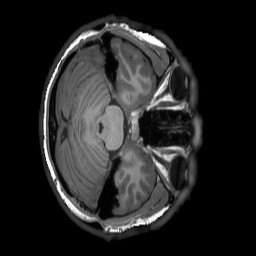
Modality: T1w
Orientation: axial
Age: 28
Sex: female
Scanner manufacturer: siemens
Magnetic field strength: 3 T
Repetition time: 2.3 s
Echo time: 0.00232 s